Question: I need a ruby script to color all the sheets present in excel workbook with a fixed colour...all at once....
here i need to color this sheet with yellow color but the coloring should be only for cells with filled data.Something lik ethis

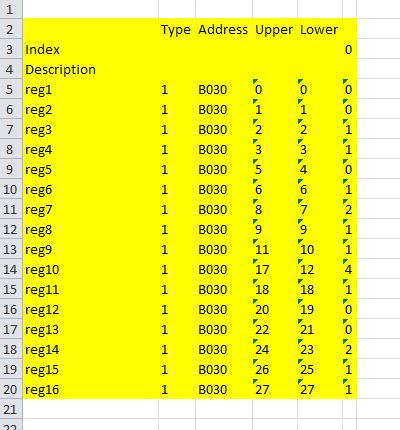
Answer: You need to check the documentation of <URL> .
I use the Excel sheet as below :

Here is the code :
'''
require 'win32ole'
# create an instance of the Excel application object
excel = WIN32OLE.new('Excel.Application')
# make Excel visible
excel.visible = true
# open the excel from the desired path
wb=excel.workbooks.open("C:\Users\test.xlsx")
# get the first Worksheet
wbs= wb.worksheets(1)
# fill the column with a specific coloe
wbs.usedrange.interior.colorindex = 6
'''